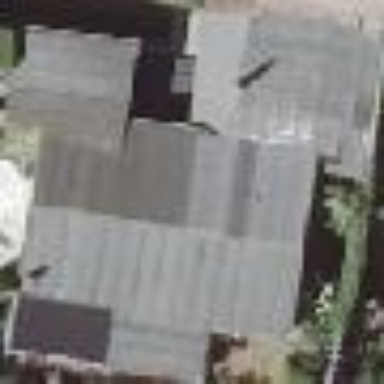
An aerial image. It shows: Gabled roof house.